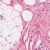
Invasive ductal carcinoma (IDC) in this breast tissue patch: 0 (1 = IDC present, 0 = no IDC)